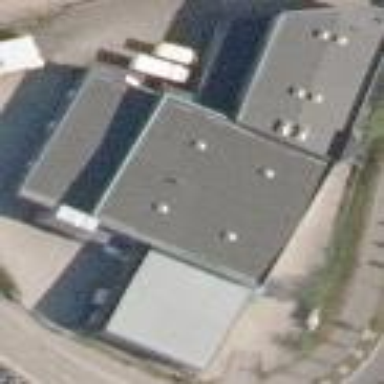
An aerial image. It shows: Industrial building used for industrial purposes.